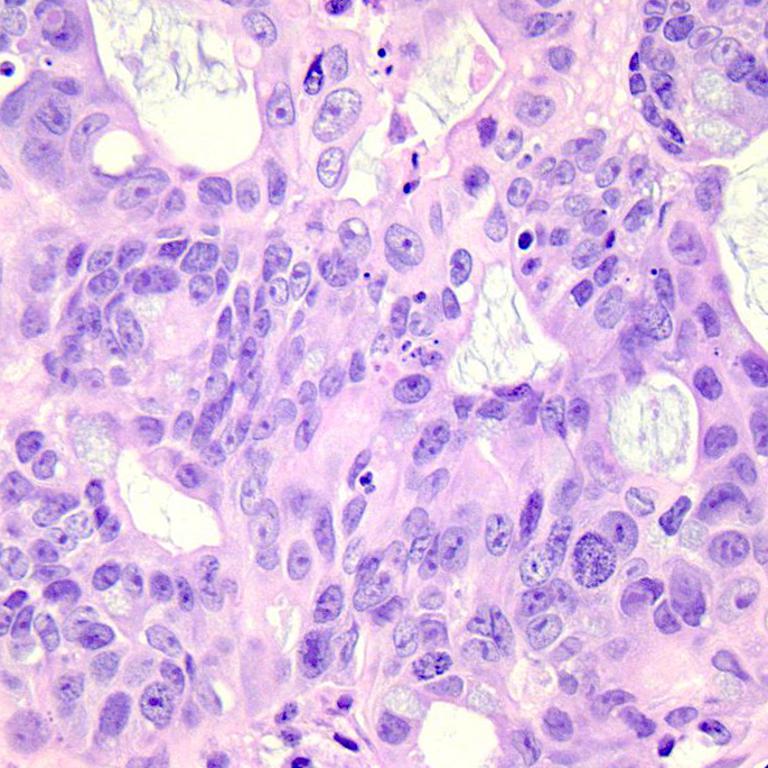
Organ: colon
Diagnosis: adenocarcinomas